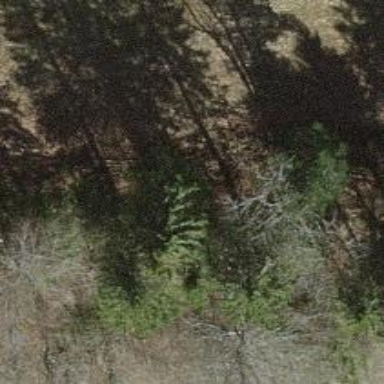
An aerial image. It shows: Single tag "natural: tree."